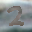
Label: 2